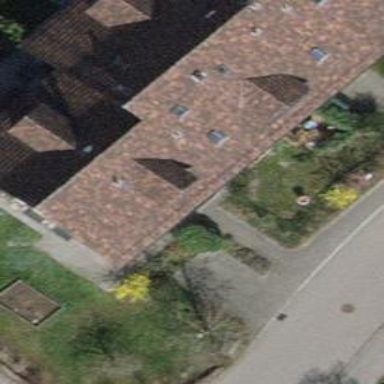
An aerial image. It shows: Gabled roof house.